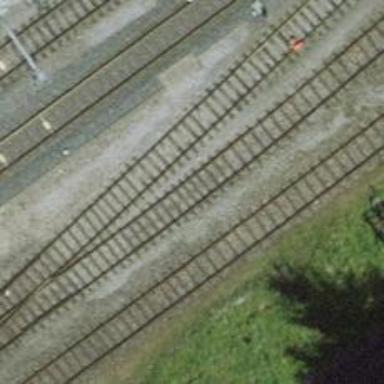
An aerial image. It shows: Single-track railway yard.